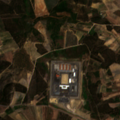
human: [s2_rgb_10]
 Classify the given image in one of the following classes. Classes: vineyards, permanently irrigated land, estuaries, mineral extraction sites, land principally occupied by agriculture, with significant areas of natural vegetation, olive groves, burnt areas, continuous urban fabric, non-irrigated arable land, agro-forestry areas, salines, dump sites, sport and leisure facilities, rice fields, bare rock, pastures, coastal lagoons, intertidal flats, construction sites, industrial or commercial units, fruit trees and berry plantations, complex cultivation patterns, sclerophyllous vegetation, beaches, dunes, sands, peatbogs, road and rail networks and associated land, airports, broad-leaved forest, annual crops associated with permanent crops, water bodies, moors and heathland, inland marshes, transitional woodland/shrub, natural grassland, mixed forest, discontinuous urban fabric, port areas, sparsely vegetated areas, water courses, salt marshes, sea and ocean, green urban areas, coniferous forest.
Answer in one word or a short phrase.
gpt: industrial or commercial units, vineyards, land principally occupied by agriculture, with significant areas of natural vegetation, broad-leaved forest, transitional woodland/shrub